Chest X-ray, AP view. Patient: 84 years old, sex F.
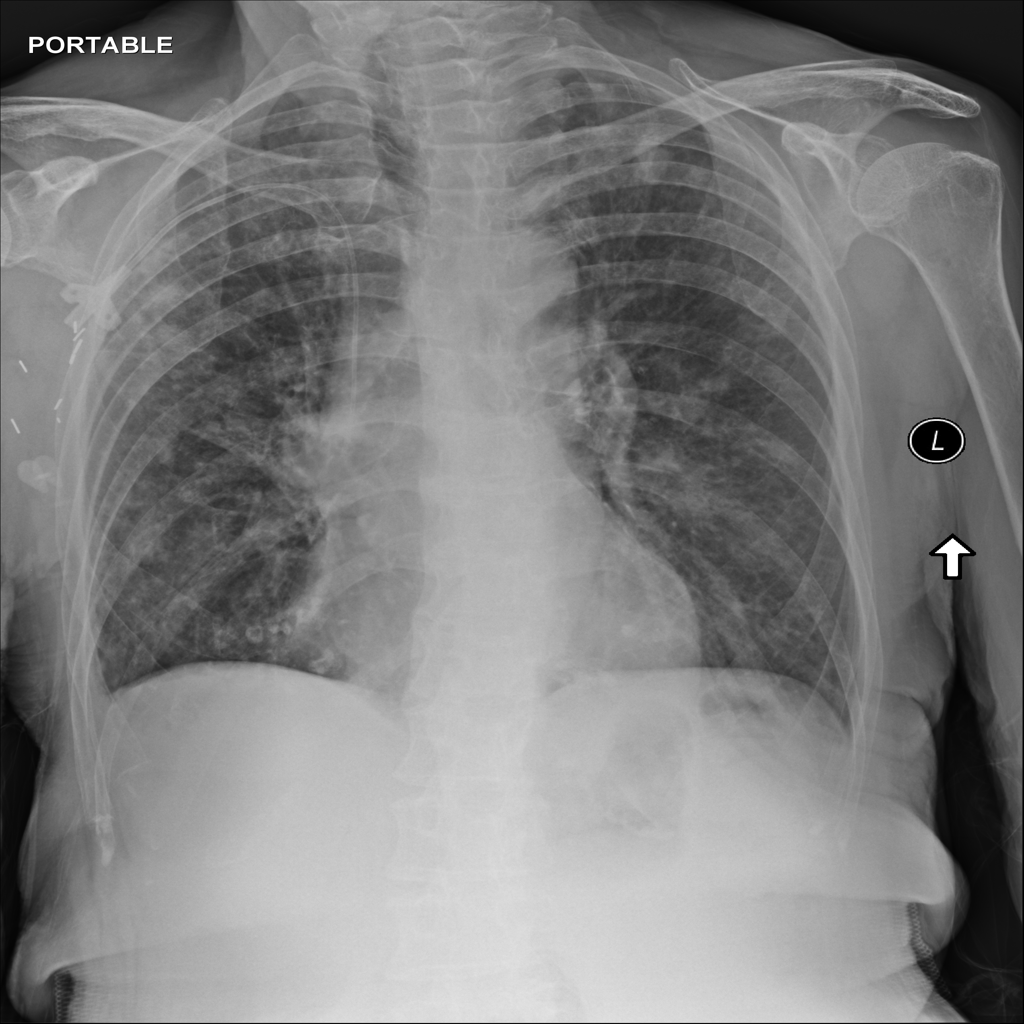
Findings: Effusion, Infiltration, Nodule, Pleural_Thickening